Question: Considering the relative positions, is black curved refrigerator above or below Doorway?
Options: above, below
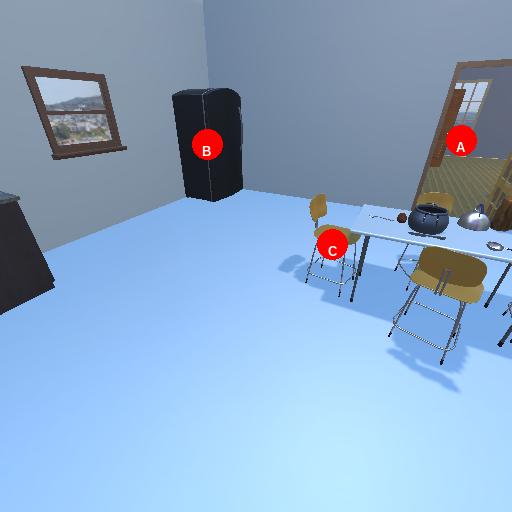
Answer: above